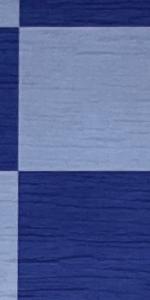
Label: Empty